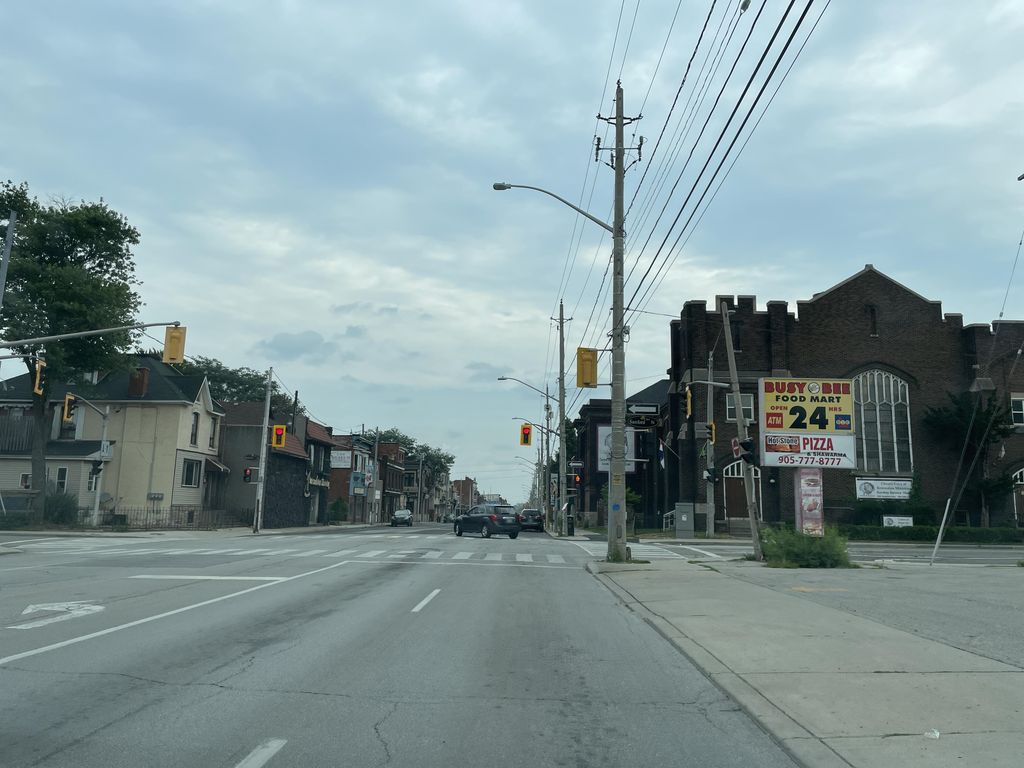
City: hamilton